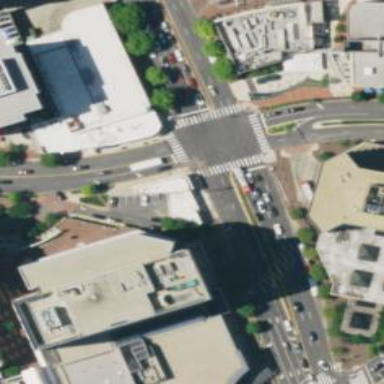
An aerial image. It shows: Uncontrolled road crossing.